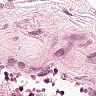
Metastatic tissue present: no